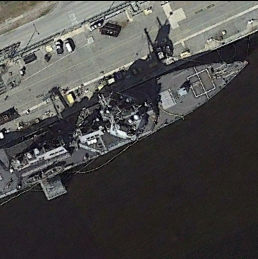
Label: destroyer